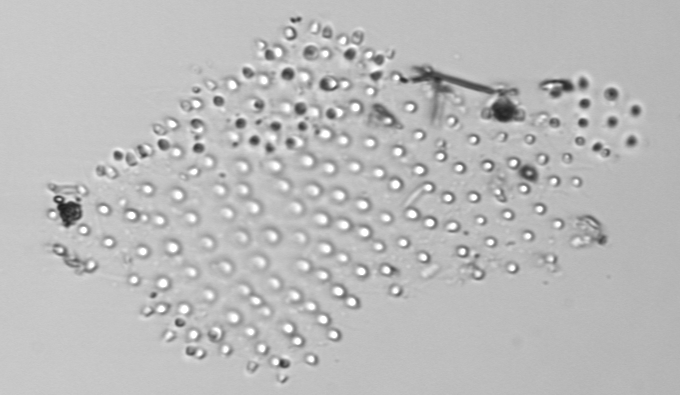
Label: Parvicorbicula_socialis